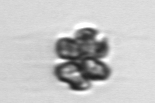
Label: Corymbellus